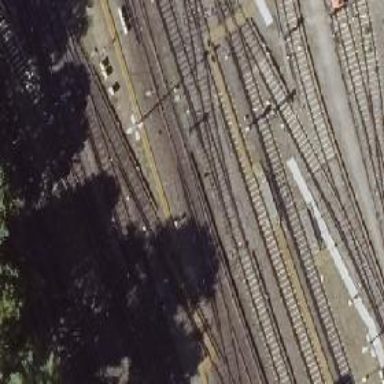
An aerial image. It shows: Electrified rail with power source at the top.